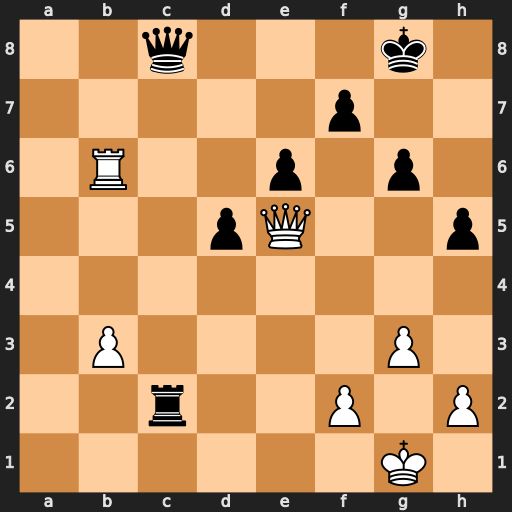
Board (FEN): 2q3k1/5p2/1R2p1p1/3pQ2p/8/1P4P1/2r2P1P/6K1
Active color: w
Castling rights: -
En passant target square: -
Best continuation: Rb8 Qxb8 Qxb8+